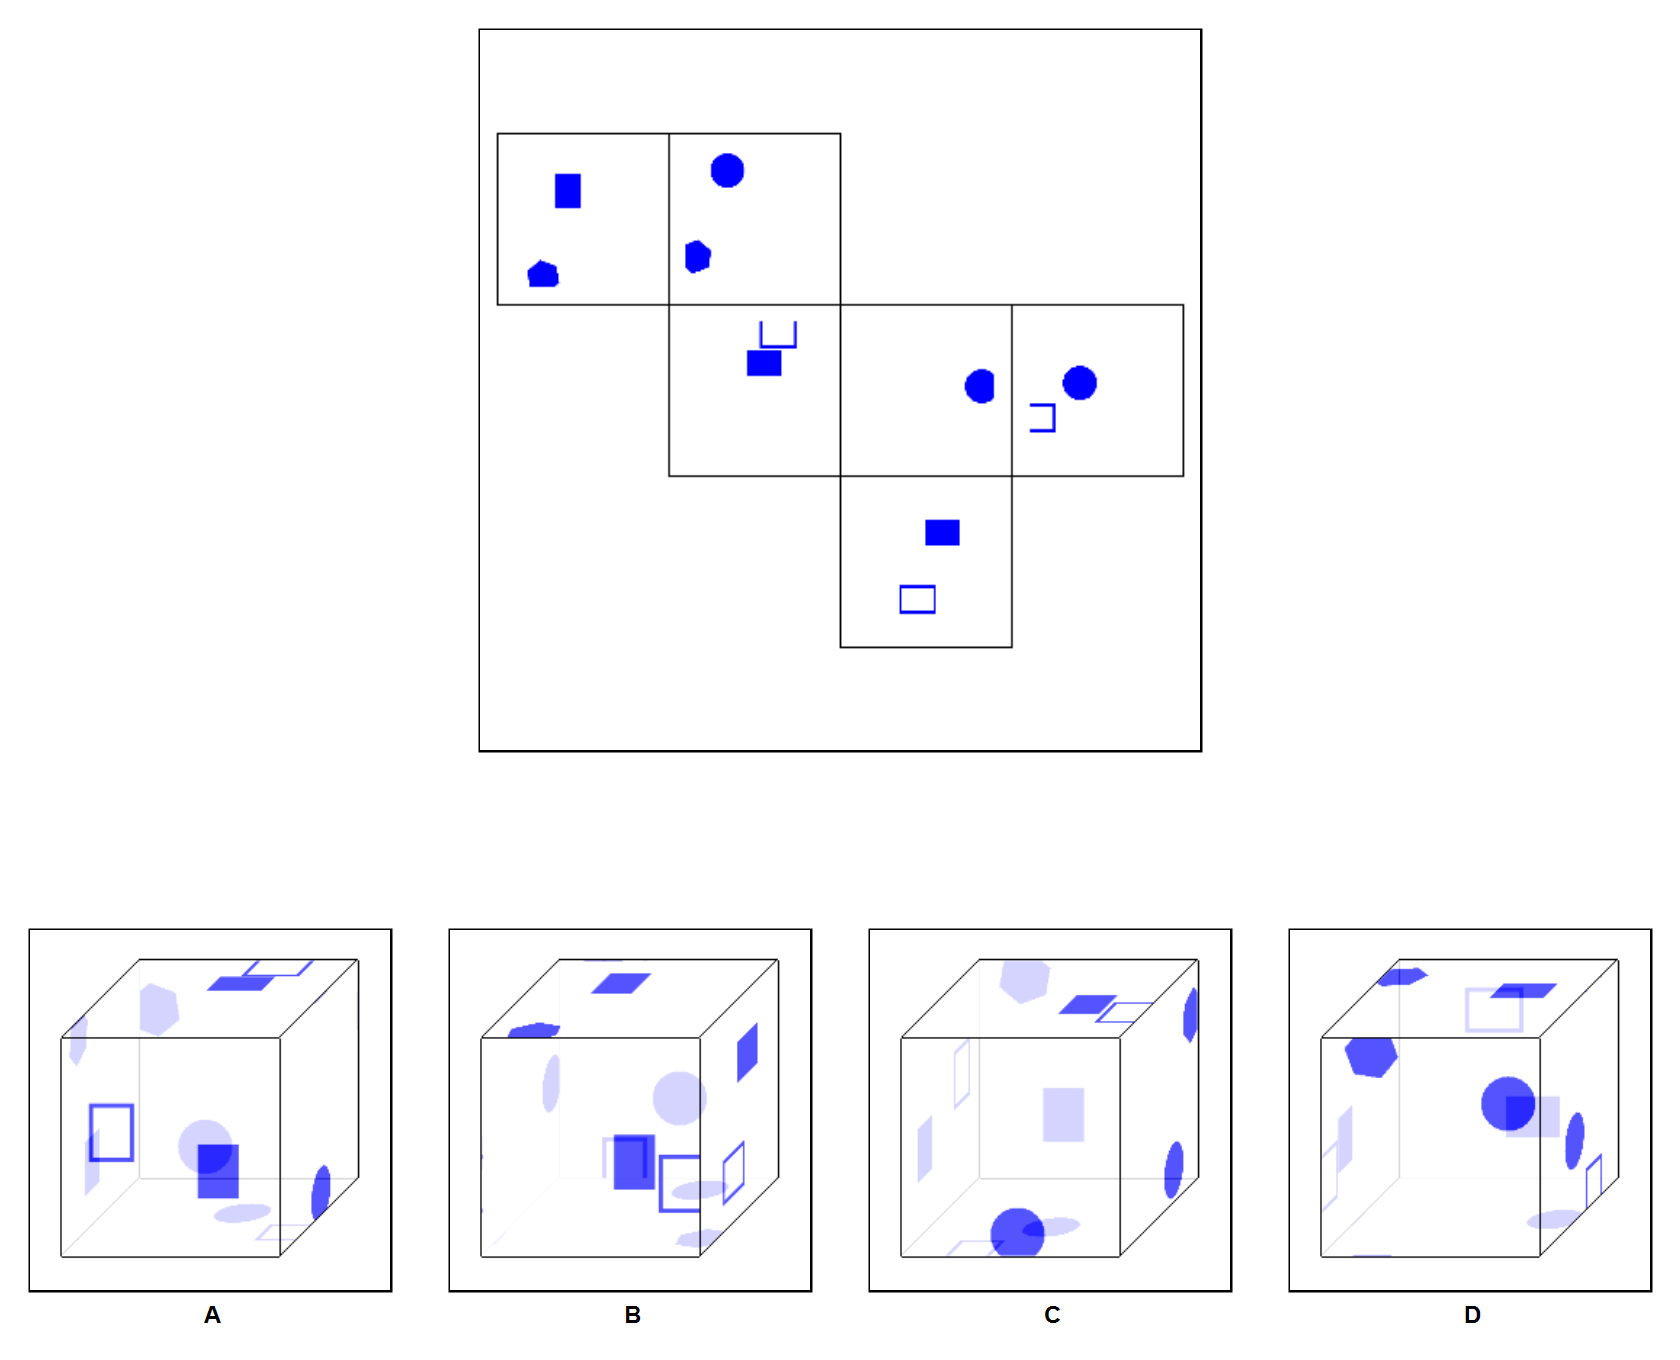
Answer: B